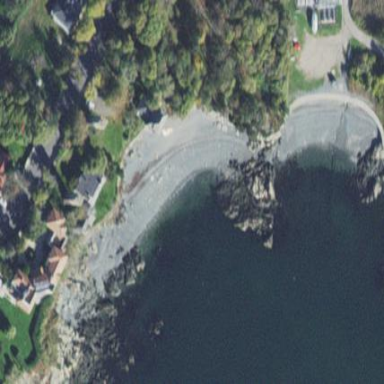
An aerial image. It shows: Sandy beach with natural surroundings.